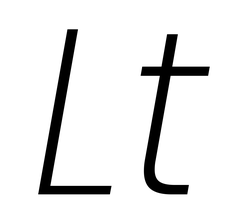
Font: Poppins-ExtraLightItalic